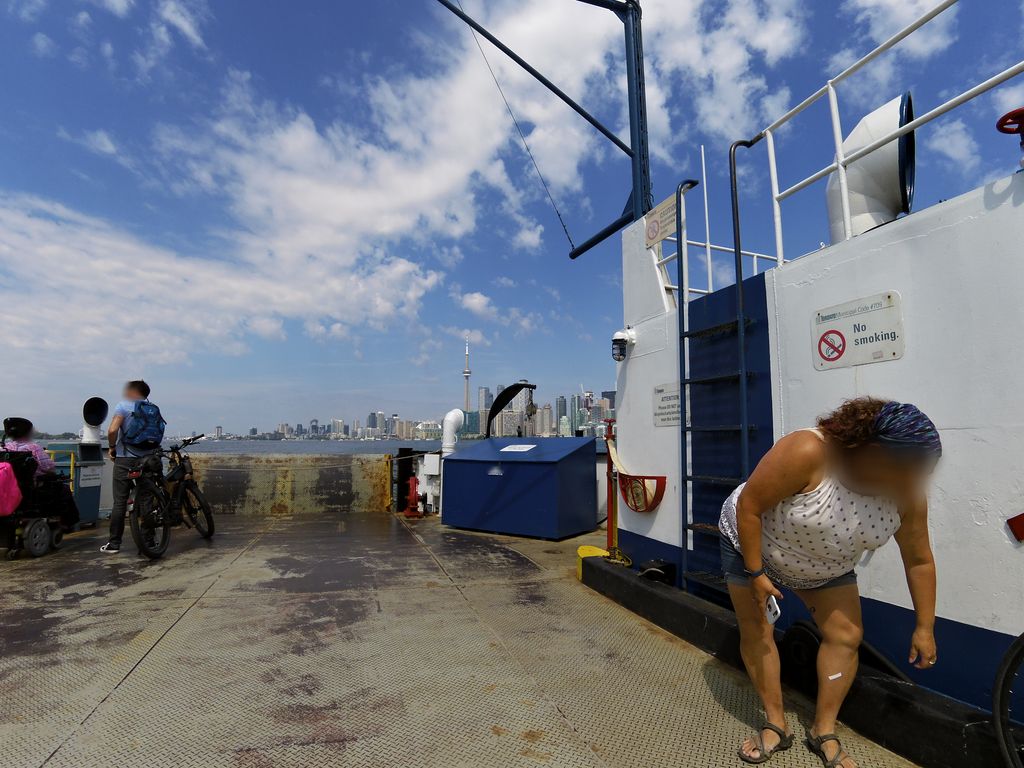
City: toronto